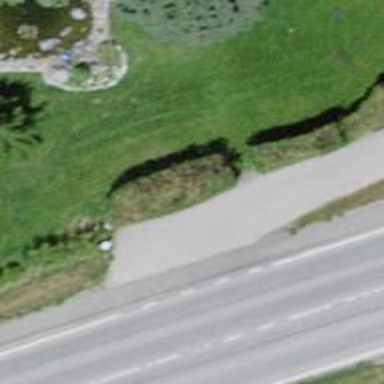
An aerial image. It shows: Hedge acting as barrier.